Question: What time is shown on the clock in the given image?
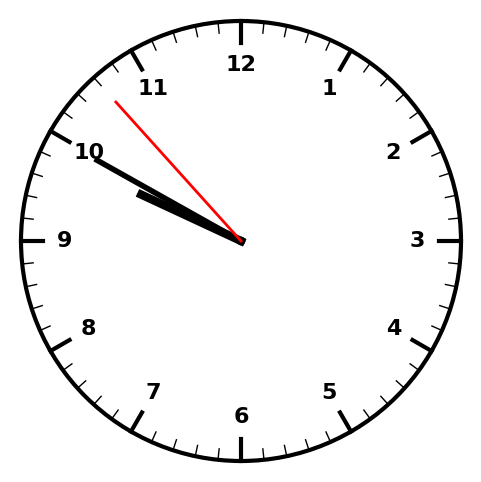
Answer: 09:49:53